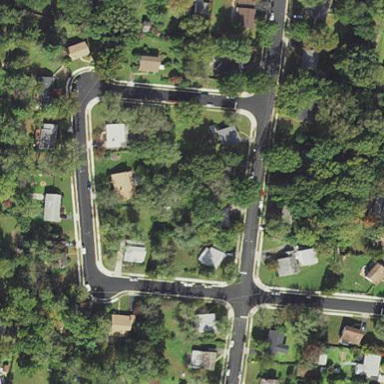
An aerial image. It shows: Residential area consisting of single-family homes.